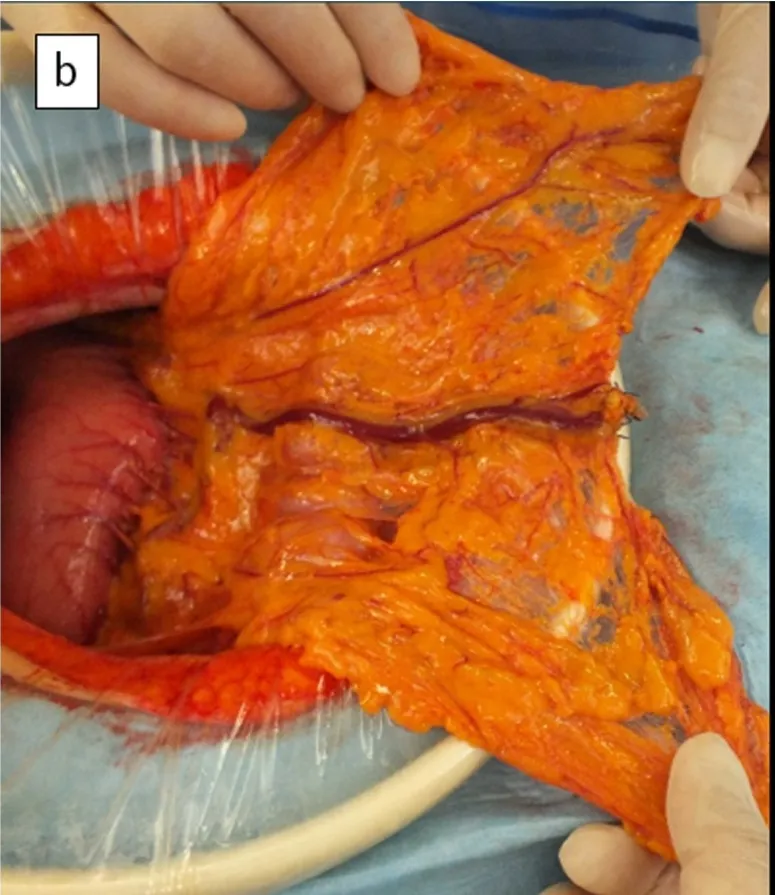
(b) The feeder vessel originated from the omental artery.
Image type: pathology (h&e)